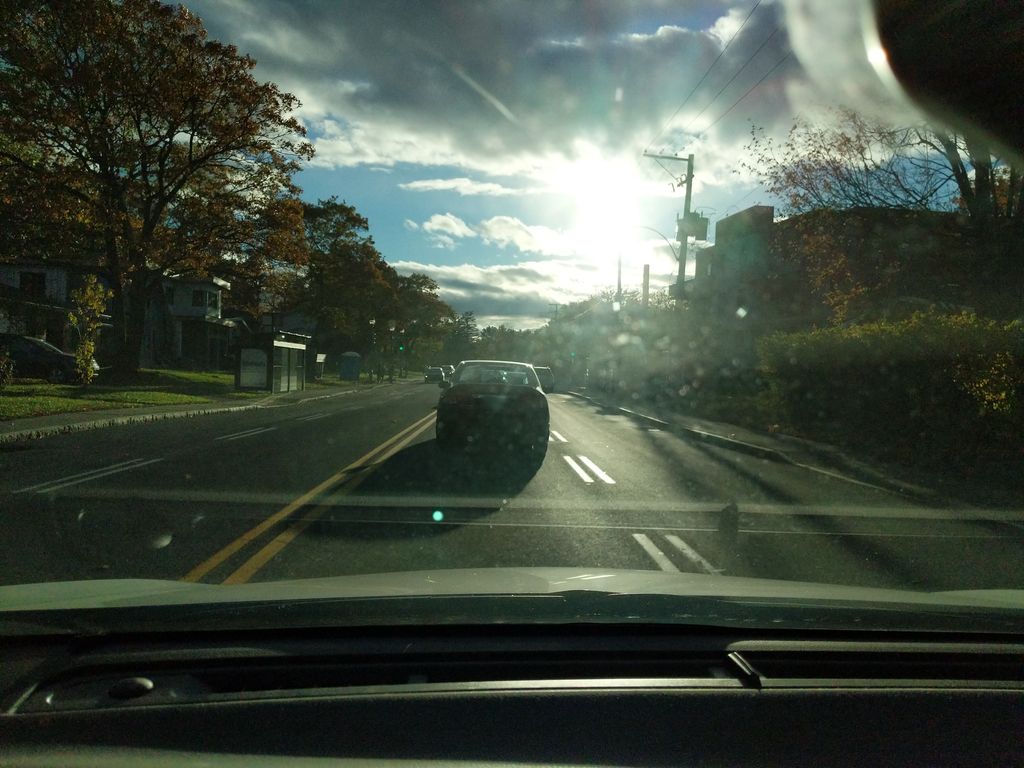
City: quebec_city